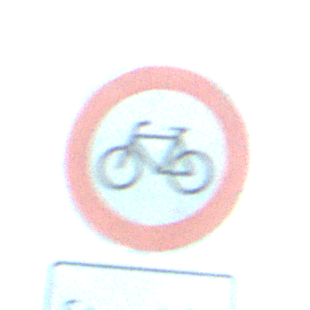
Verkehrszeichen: VerbotRadverkehr
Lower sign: ZeitangabenMitBeschraenkungAufWochentage8
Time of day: MorningAfternoon
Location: Outdoor (Nature)
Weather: PartlyCloudy
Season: NotSpecified
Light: Natural